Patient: sex M, age 83
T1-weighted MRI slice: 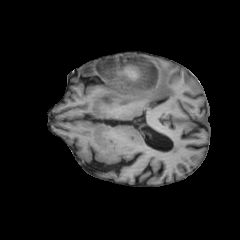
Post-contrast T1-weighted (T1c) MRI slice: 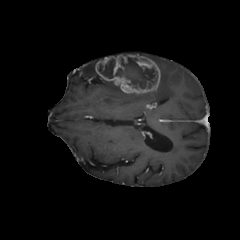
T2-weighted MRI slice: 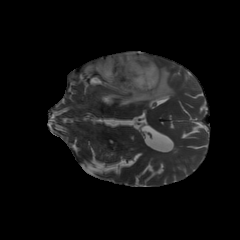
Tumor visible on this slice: yes
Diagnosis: Glioblastoma, IDH-wildtype
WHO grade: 4